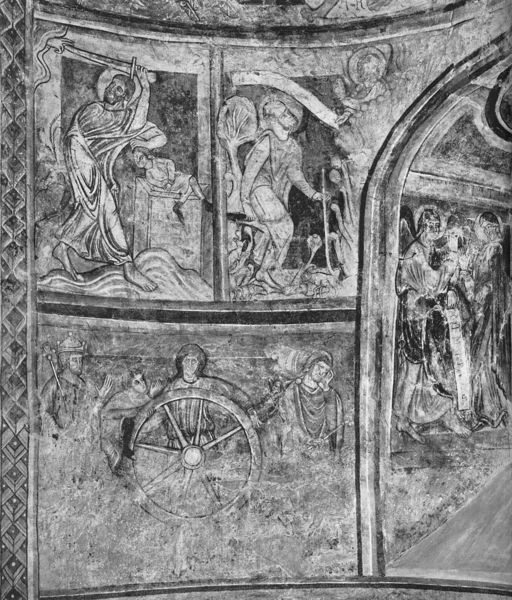
Titel: Apsis der katholischen Pfarrkirche St. Cyriacus in Berghausen
Standort: Berghausen, St. Cyriacus (EU - D - NRW - Sauerland)
Schlagwörter: baum, flügel, gemälde, gott, hand, mann, wasser, weiß, frauen, menschen, ausschnitt, frau, holz, männer, schwarz, zeichnung, bart, band, bibel, rahmen, stehen, boden, mantel, krone, engel, schiff, welle, bilder, stab, figuren, rad, rundbogen, könig, detail, ornamente, verzierung, wandgemälde, wandmalerei, wiess, foto, religion, schwert, herrscher, ritter, altar, heiligenschein, christus, mittelalter, fresken, romanik, heilige, isaak, opfer, opferung, fresko, jünger, welt, biblisch, christentum, mittelalterlich, zepter, szepter, zeichnungen, kriche, zeichnunge, schriftband, red, katholisch, abraham, bildfelder, schwarweiss, steuerrad, mesnchen, steuermann, gottes hand, linker